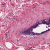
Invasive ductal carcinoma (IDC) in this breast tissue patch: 0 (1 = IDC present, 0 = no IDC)